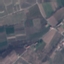
Land use / land cover: PermanentCrop